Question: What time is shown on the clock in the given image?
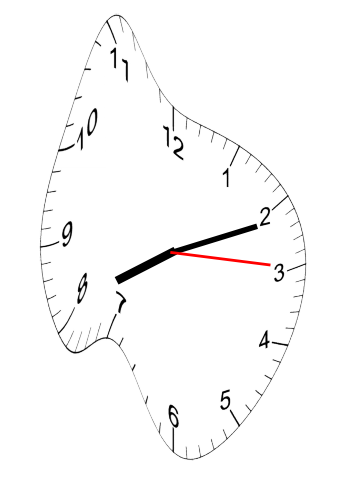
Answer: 08:11:15